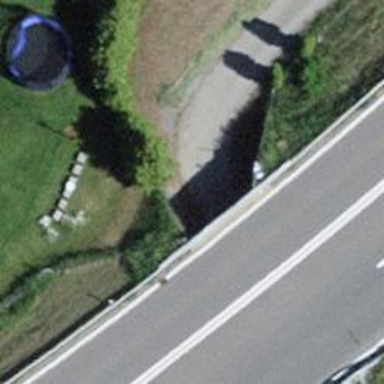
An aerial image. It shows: Road tunnel designed for service vehicles.